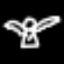
Label: angel